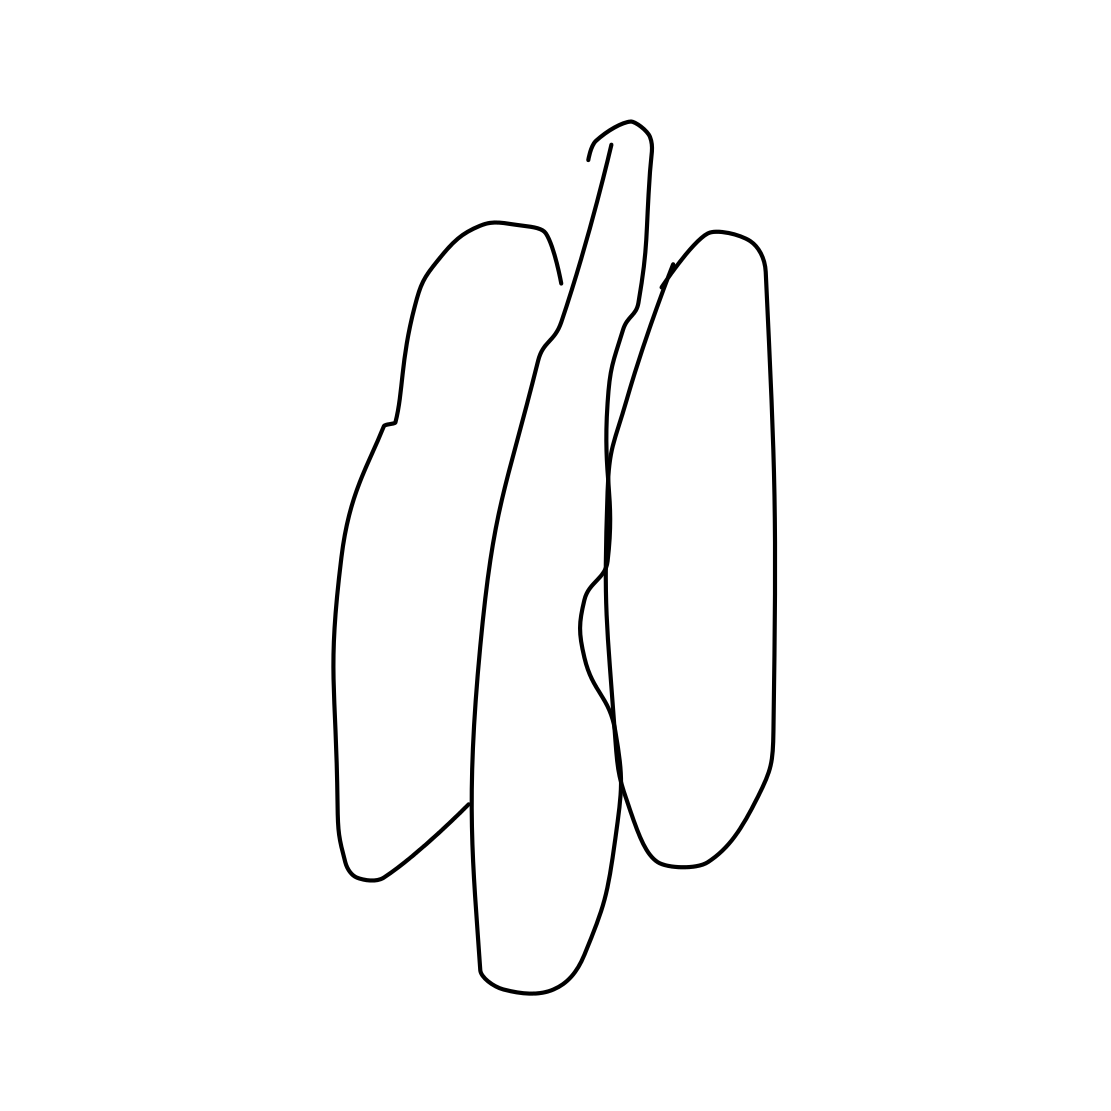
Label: hot-dog